Question: When I access the <URL>, from the mail rule version, which I had catching the error.
'''
set substr to find text "a" in "abcd"
tell application "Mail"
set substr to find text "a" in "abcd"
end tell
'''

So I tried a workaround: 'tell application "Finder" to ...' from within the Mail Rule script, but that then threw a security error.
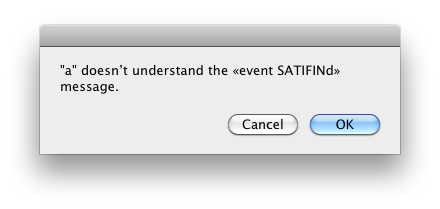
Answer: It's not a sandboxing problem - it's a 32/64 bit problem. Mail is a 64-bit application in Snow Leopard, and as of right now, <URL>. I'd still love to hear another workaround, in case Satimage stays a 32-bit addition.